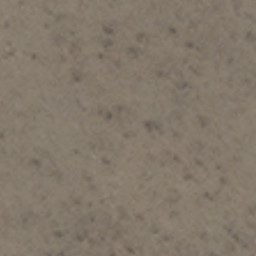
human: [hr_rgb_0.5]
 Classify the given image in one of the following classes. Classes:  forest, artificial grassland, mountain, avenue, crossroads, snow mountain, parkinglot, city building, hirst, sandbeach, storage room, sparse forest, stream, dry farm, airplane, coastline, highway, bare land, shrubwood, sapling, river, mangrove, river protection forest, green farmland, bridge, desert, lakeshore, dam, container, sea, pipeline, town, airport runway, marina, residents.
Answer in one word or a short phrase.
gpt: bare land